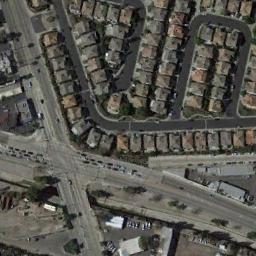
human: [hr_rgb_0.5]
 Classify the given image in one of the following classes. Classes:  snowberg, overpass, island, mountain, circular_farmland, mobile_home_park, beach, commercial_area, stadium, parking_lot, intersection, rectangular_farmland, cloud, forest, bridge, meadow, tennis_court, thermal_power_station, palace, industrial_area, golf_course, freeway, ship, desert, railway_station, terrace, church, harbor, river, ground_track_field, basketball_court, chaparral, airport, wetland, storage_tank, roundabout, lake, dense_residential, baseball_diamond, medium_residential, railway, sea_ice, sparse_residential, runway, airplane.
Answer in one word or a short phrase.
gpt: intersection